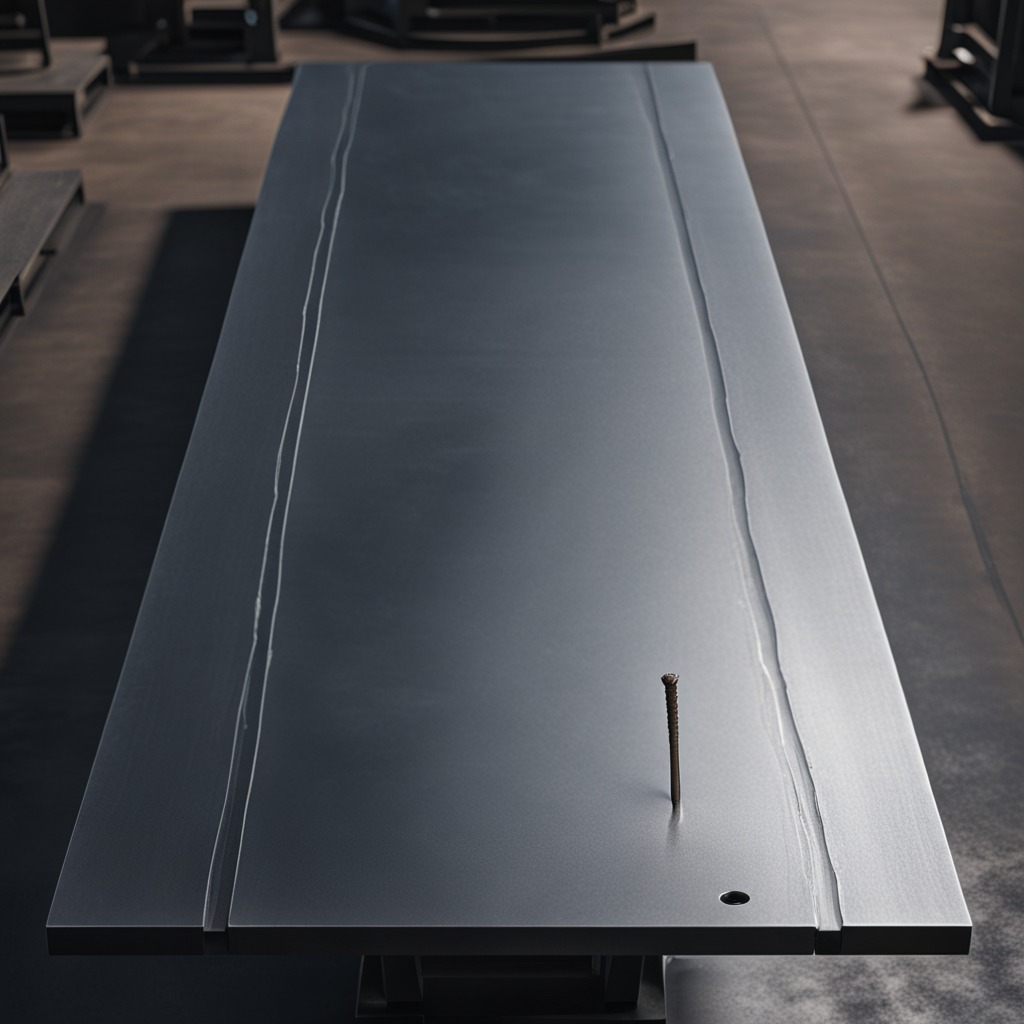
An iron nail is lying on a cold steel table in a mining workshop.